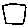
Label: square